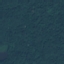
Label: Forest